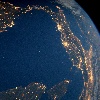
Label: water